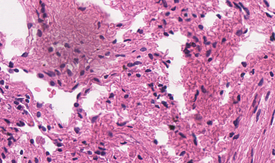
Tumor epithelial tissue: no
Tumor-associated stroma tissue: no
Normal tissue: yes